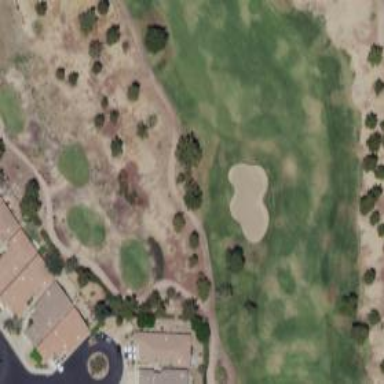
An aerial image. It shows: Rough grassy area used for golf.